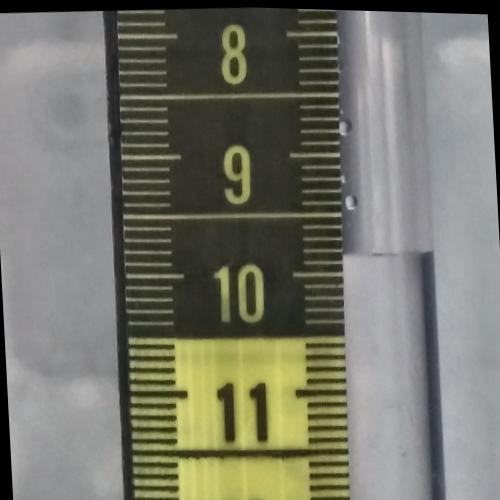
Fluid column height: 9.9 cm